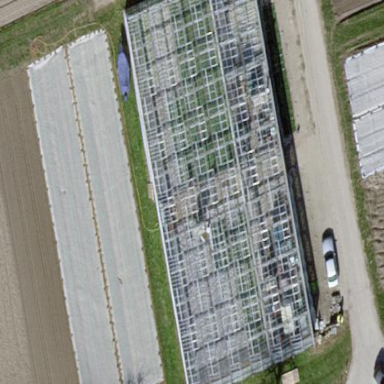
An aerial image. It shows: Greenhouse.